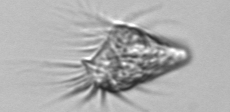
Label: Ciliophora